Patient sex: M
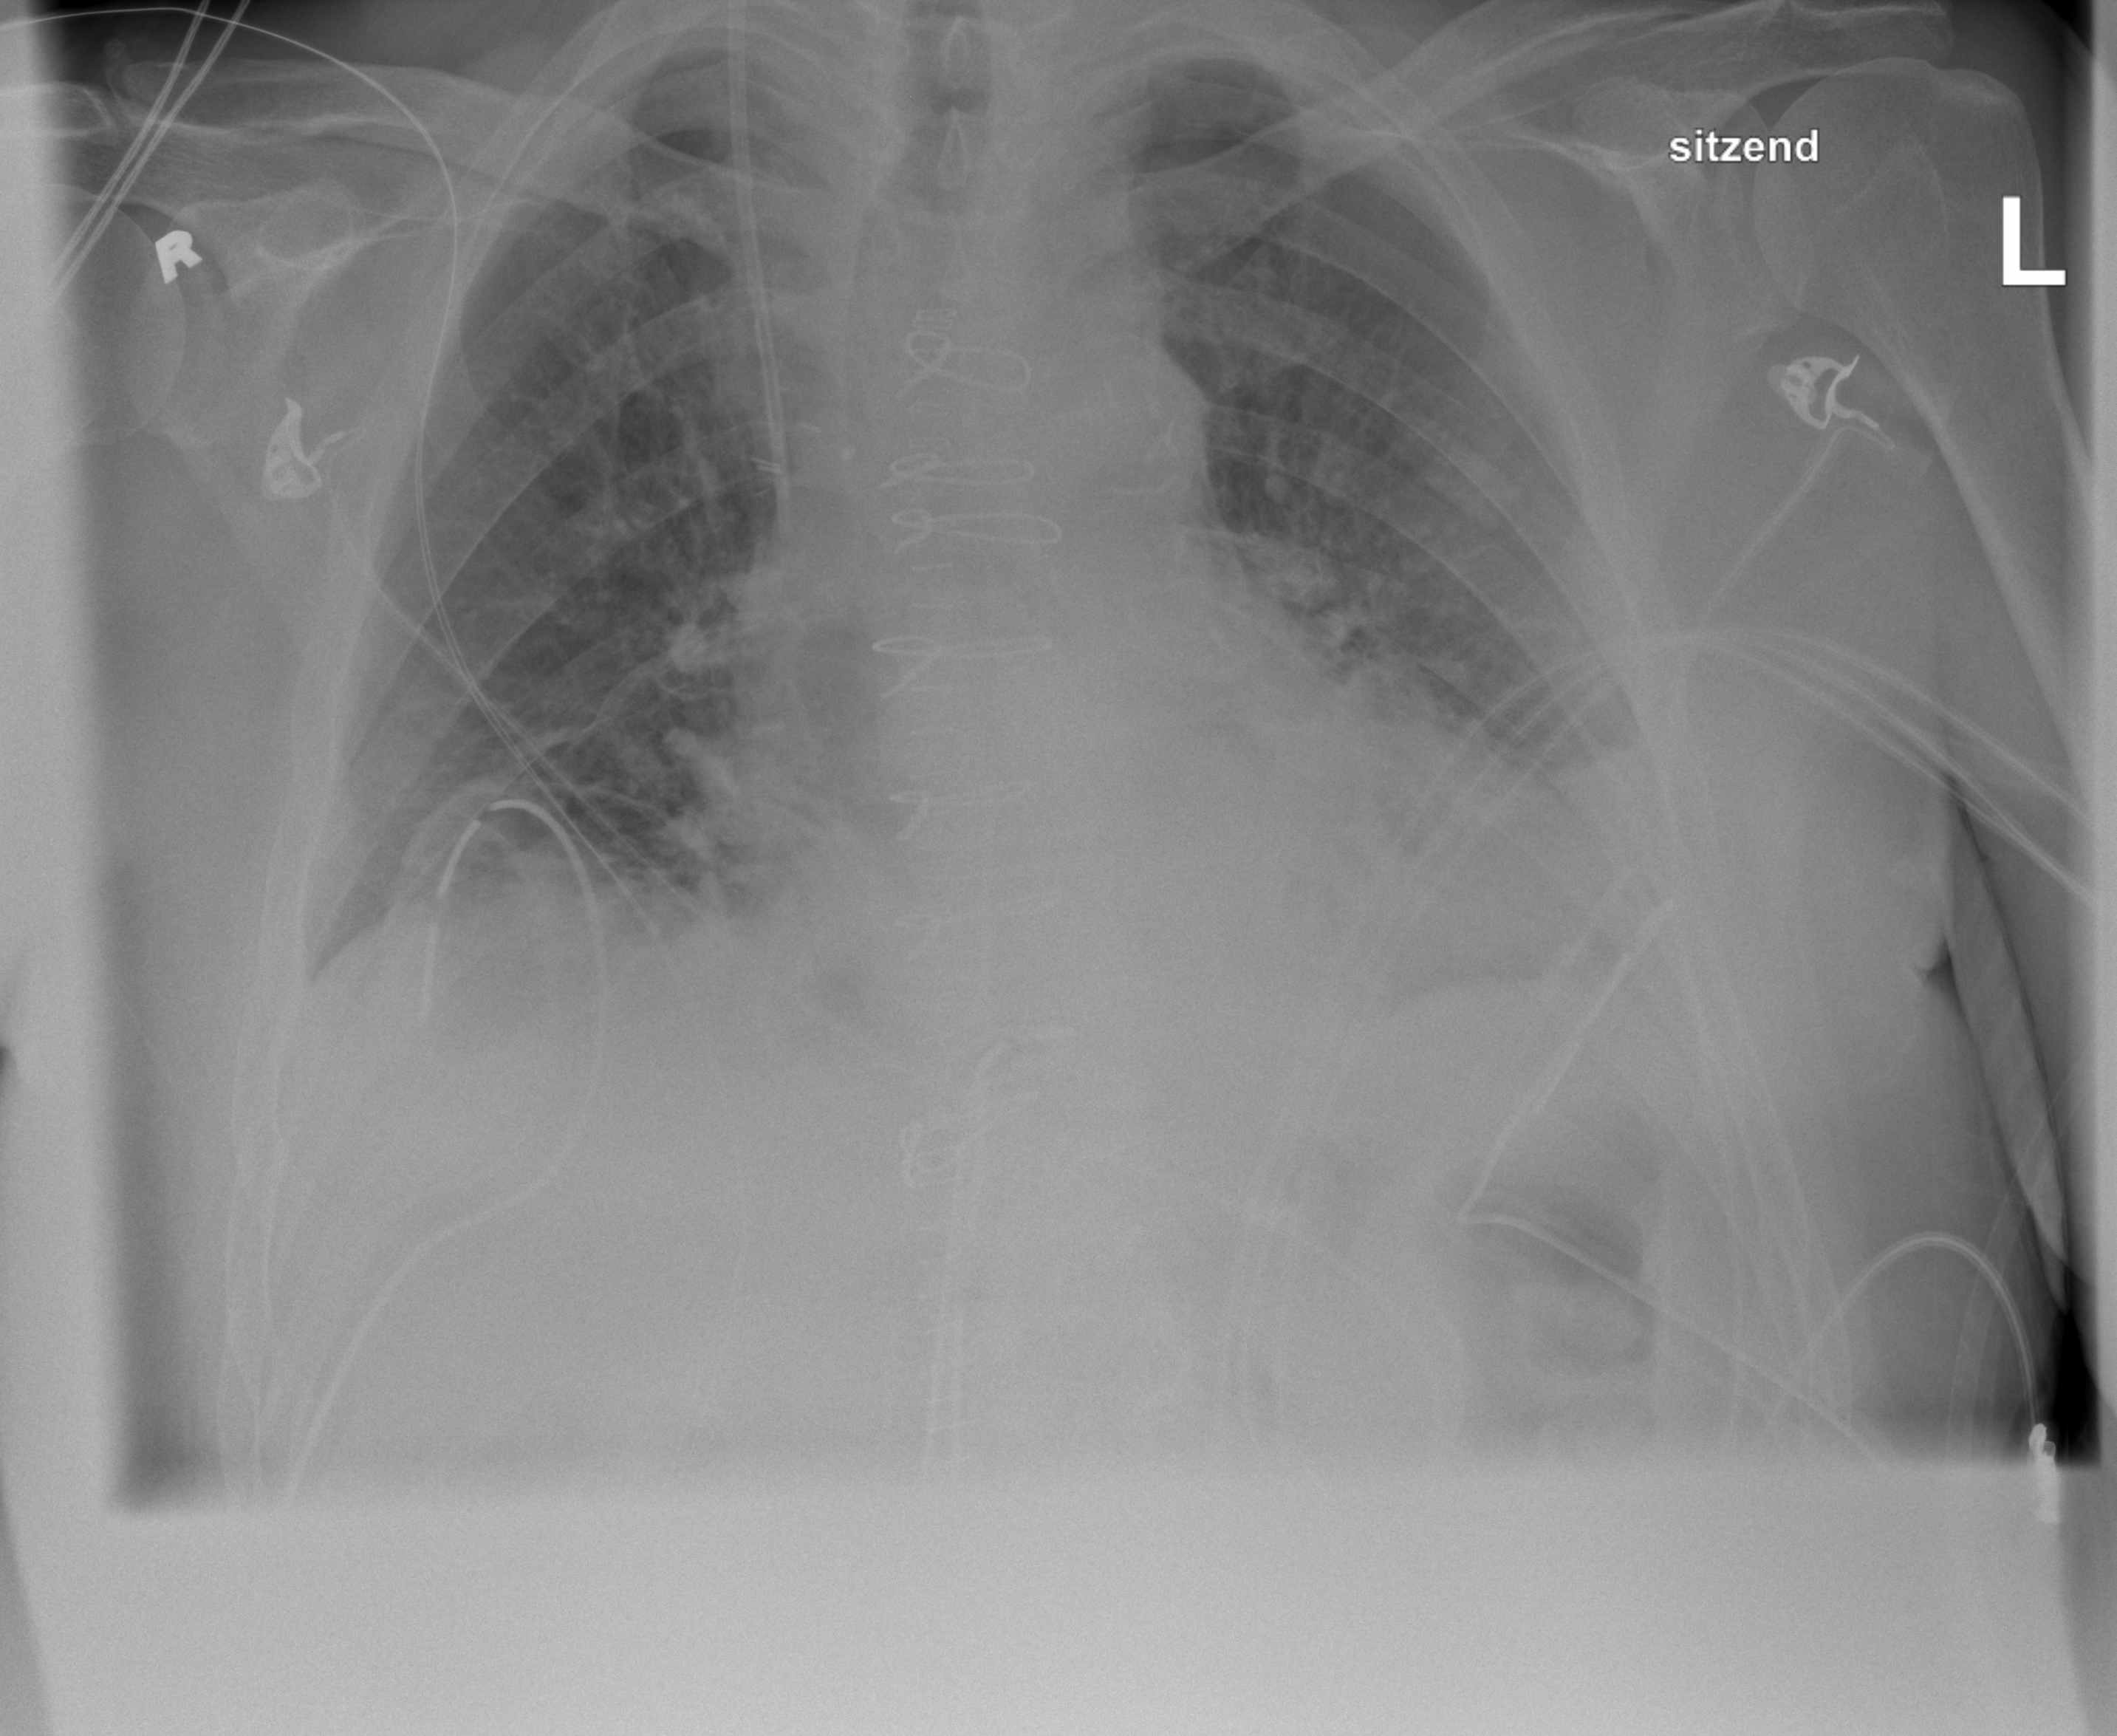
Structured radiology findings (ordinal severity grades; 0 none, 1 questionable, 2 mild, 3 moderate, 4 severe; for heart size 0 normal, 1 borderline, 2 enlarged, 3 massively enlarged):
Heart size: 0
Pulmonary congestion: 2
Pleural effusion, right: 0
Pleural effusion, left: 2
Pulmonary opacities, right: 0
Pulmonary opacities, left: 0
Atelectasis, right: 2
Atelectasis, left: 2